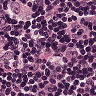
Metastatic tissue present: yes